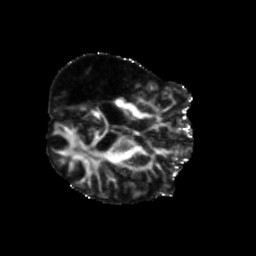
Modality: FA
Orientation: axial
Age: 58
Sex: male
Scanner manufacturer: siemens
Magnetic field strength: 3 T
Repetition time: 5.25 s
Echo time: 0.08 s